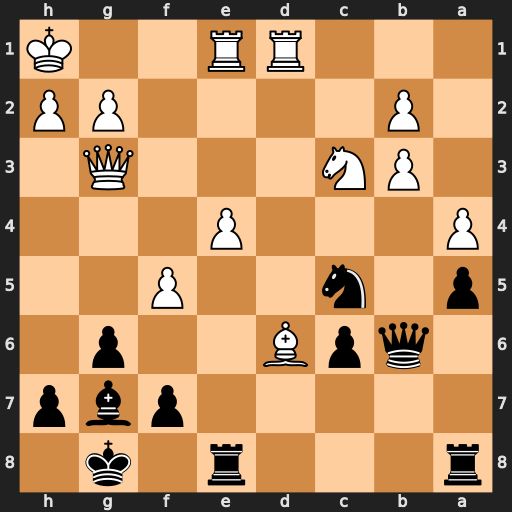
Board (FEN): r3r1k1/5pbp/1qpB2p1/p1n2P2/P3P3/1PN3Q1/1P4PP/3RR2K
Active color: b
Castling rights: -
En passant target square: -
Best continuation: Bxc3 Qxc3 Nxe4 Rxe4 Rxe4